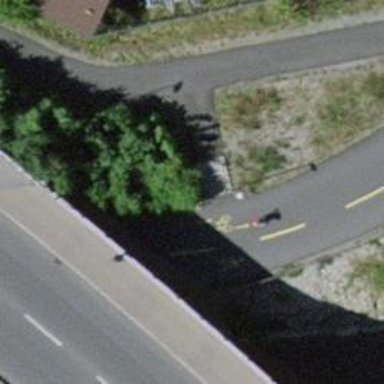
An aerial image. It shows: Footway with concrete surface.